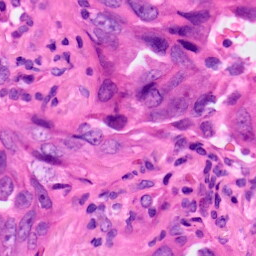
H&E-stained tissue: Lung